Question: I'm trying to build a menu with a reveal animation somewhat like a card animation.
The whole stack of menu items starts at the same position, and then as the stack moves the individual menu items stop at their destination along the way until the last item arrives at its destination.
I almost have it working here: <URL>
'''
for(var j = 0; j < topItems; j++) {
$col2.append(
$('<div>')
.addClass('absColItem')
.css({
'top': $(this).position().top + 22,
'left': '-100px'
})
.animate({
'left': 0
}, 100)
.animate({
'top': ($(this).position().top + 22) - (j * (itemHeight + 10))
}, (j + 1) * 500)
.data('parent', $(this))
);
}
'''
but the timing of the items doesn't line up the way I would like.
Does anyone have any ideas as to how I could achieve the effect?
Edit -
The answers so far are helpful, but here is a crude animation for what I'm trying to achieve.

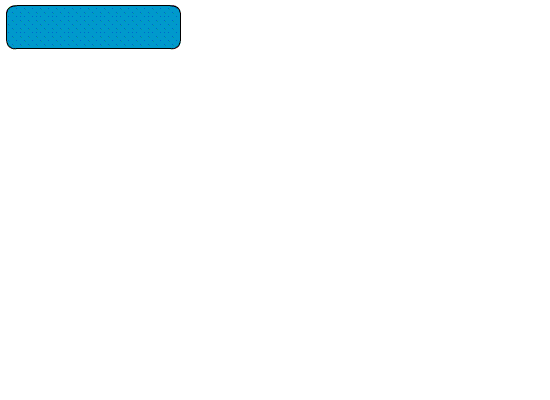
Answer: ## The Answer
The default <URL> jQuery uses is called 'swing', which makes the items animate at an uneven speed. For the effect you want, use 'linear' easing, the other option provided by jQuery:
'''
.animate({ /* animation parameters */ },(j + 1) * 500, 'linear')
.animate({ /* animation parameters */ },(k + 1) * 500, 'linear')
'''
jQueryUI provides a variety of <URL> if you need more to choose from or just want to see what they look like.
## Going Beyond ...
I modified your code to run the entire animation in a single loop. Not sure if this helps you, but it is a lot cleaner and it was a lot of fun to do:
Here are the results: <URL>
Benefits:
- - <URL>-
## Another Option
Adjust the speed of the animation based on the object's relative position to the stack:
'''
.animate({ /* animation parameters */ },(j/topItems + 1) * 500)
.animate({ /* animation parameters */ },(k/bottomItems + 1) * 500)
'''
Here is a fiddle: <URL>
You'll notice without the scaling based on max distance (the way you originally had it) that the animation will take longer if you have more items on one side than the other- especially on the top and bottom.
You can easily adjust the time for the animation by replacing the '500' with a single configurable variable. The full animation will take between one and two times the duration you specify.
If you want it take exactly as long as the duration (e.g. '500'), remove the '+ 1', and the outermost elements will always take that long to reach their final positions. If you do this, you might want to include a baseline in addition to the multiplication so that the initial elements do not animate instantly: '((k/bottomItems) * 400)+100'